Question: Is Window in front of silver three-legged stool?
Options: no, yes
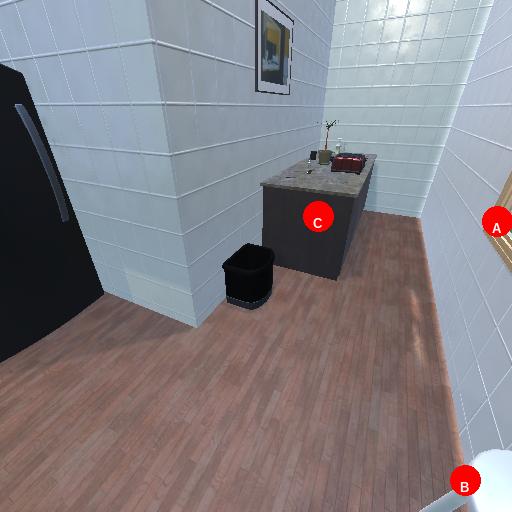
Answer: no